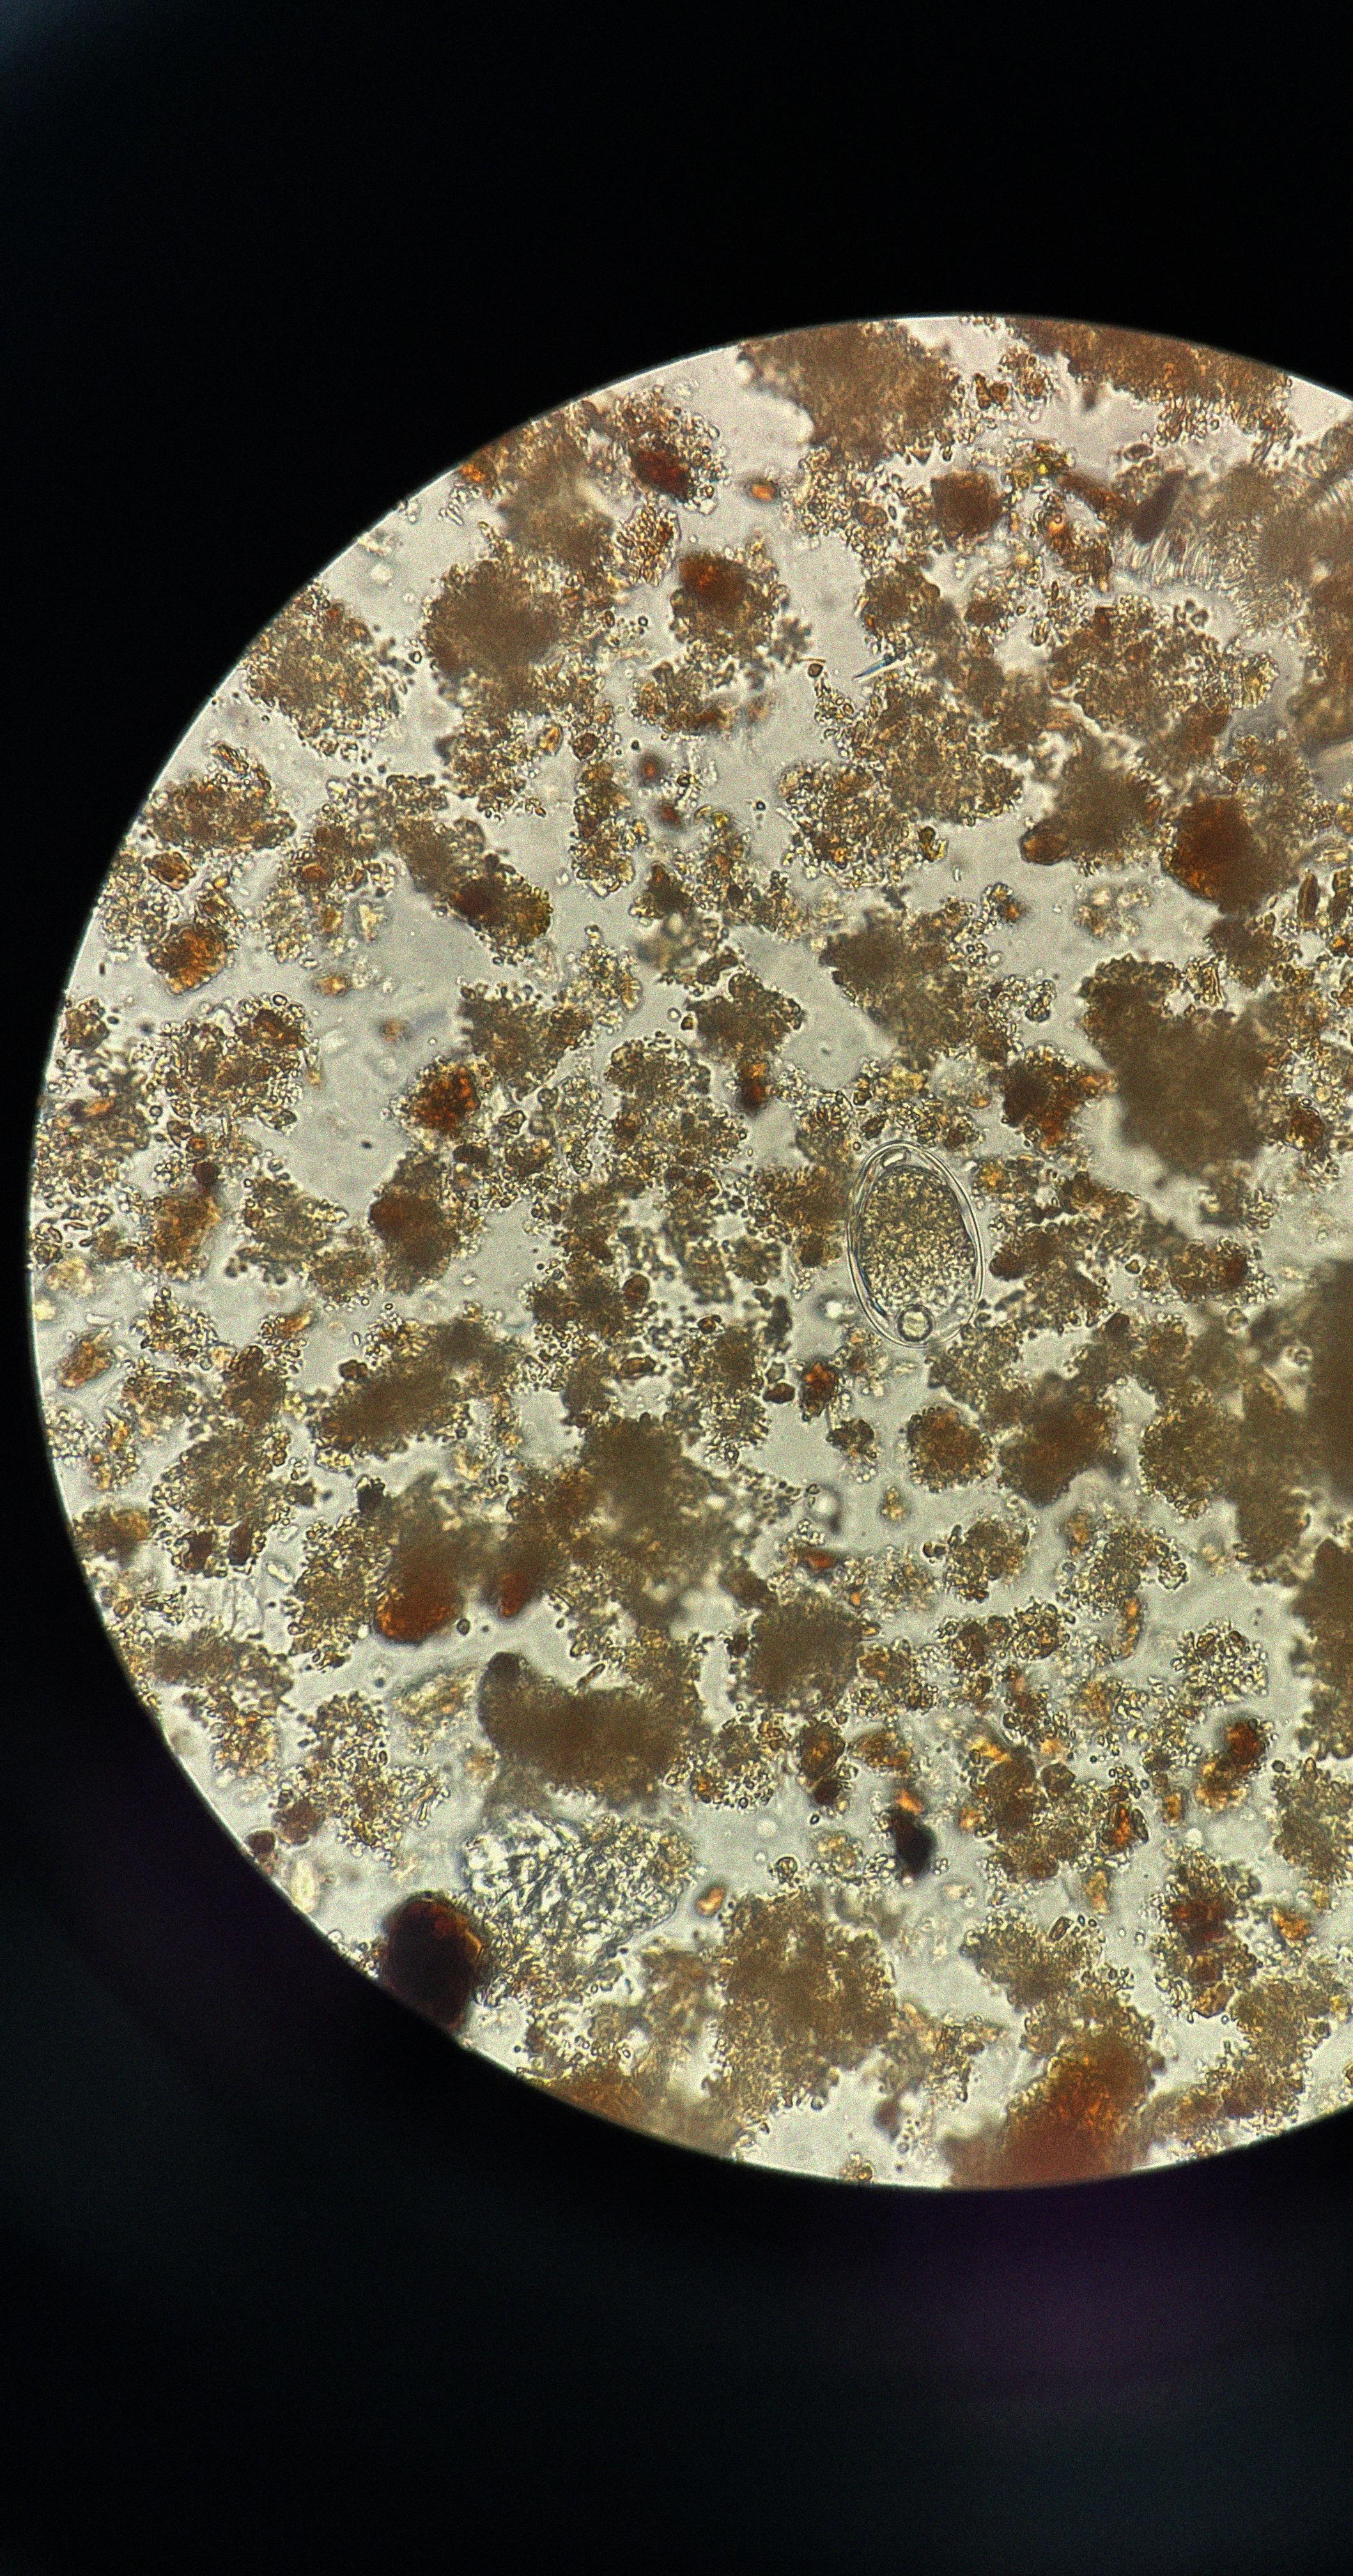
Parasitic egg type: Hookworm egg